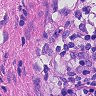
Metastatic tissue present: no